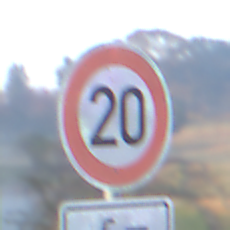
Verkehrszeichen: Geschwindigkeit20
Zusatzzeichen unten: HinweisDurchSinnbild19
Umgebung: Outdoor, Nature
Tageszeit: Dawn
Wetter: Clear
Licht: Natural
Jahreszeit: NotSpecified
Kontrast: LowContrast